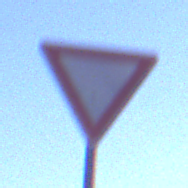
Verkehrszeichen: VorfahrtGewaehren
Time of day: SunriseSunset
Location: Outdoor (Nature)
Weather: Clear
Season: NotSpecified
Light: Natural